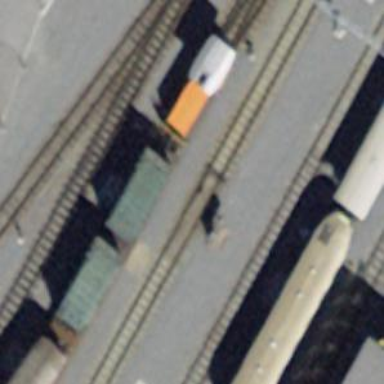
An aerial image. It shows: Railway switch.